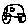
Label: car